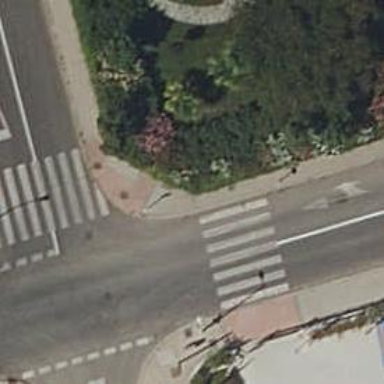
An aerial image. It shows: Uncontrolled crossing on the road.